Chest X-ray:
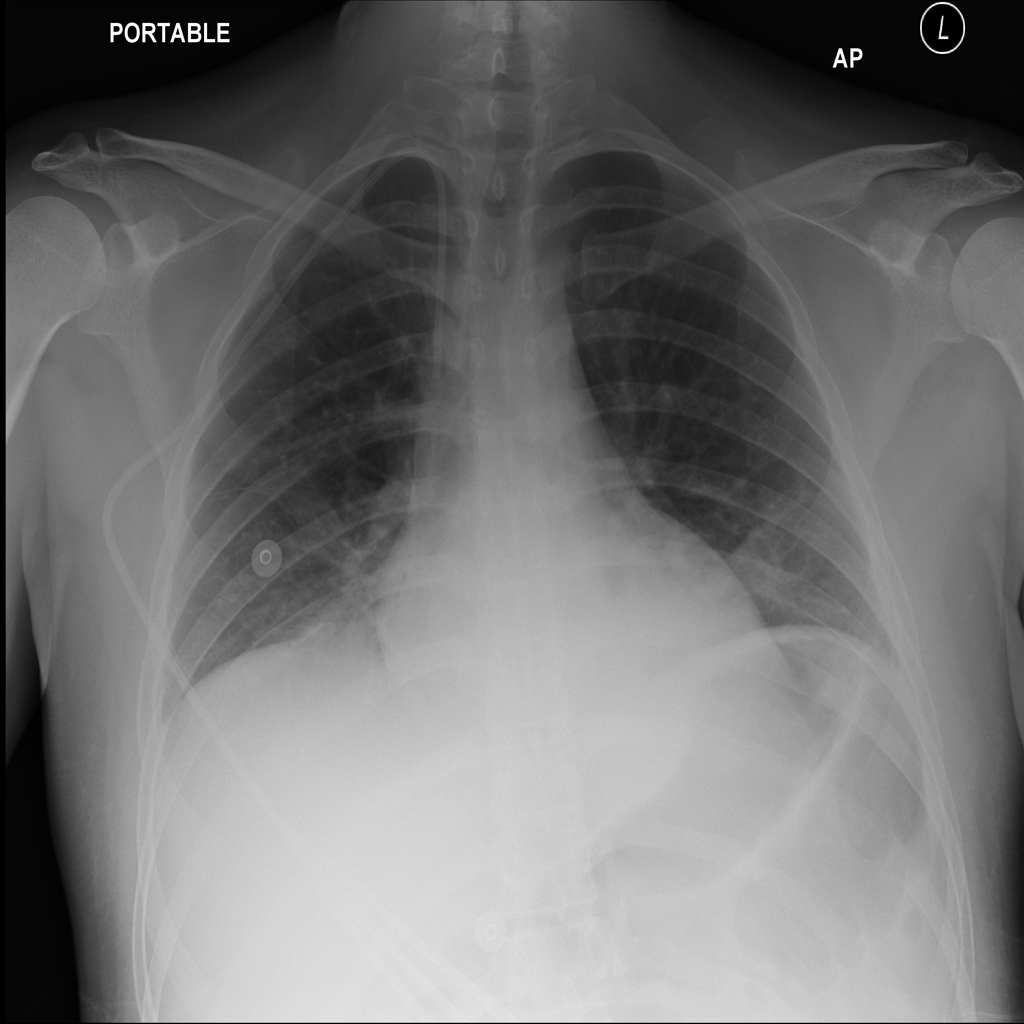
Findings: Consolidation, Effusion
No abnormal finding: no